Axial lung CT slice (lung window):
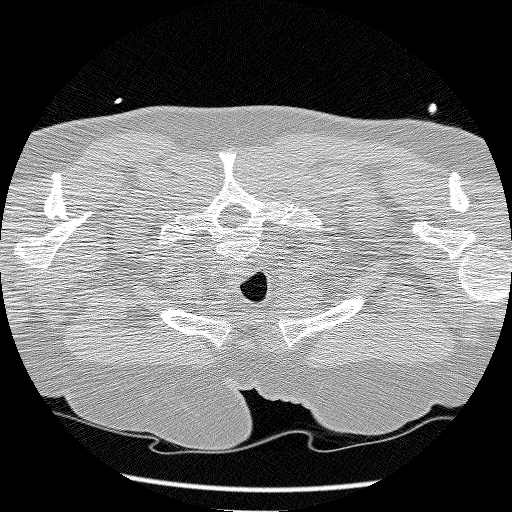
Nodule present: no